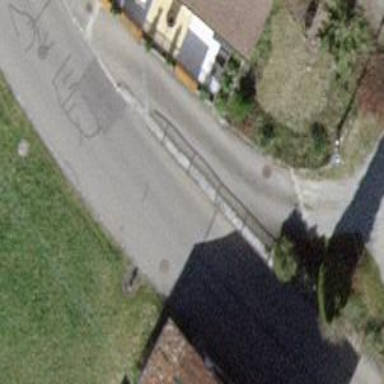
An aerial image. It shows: Tertiary road with asphalt surface and no sidewalk.